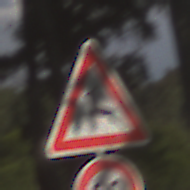
Verkehrszeichen: WildwechselRechts
Zusatzzeichen unten: Geschwindigkeit90
Umgebung: Outdoor, Nature
Tageszeit: MorningAfternoon
Wetter: Clear
Licht: Natural
Jahreszeit: NotSpecified
Kontrast: HighContrast